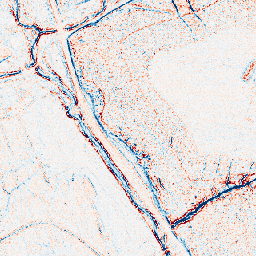
Category: edge_preserving
Decomposition family: bilateral
Decomposition parameters: d: 5
sigma_color: 150
sigma_space: 100
Upsampling method: nearest
Upsampling parameters: scale: 4
Upsampling scale: 4